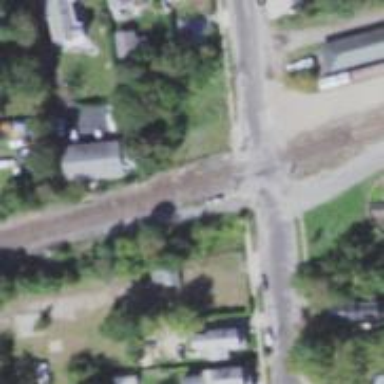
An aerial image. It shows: Railway crossing.